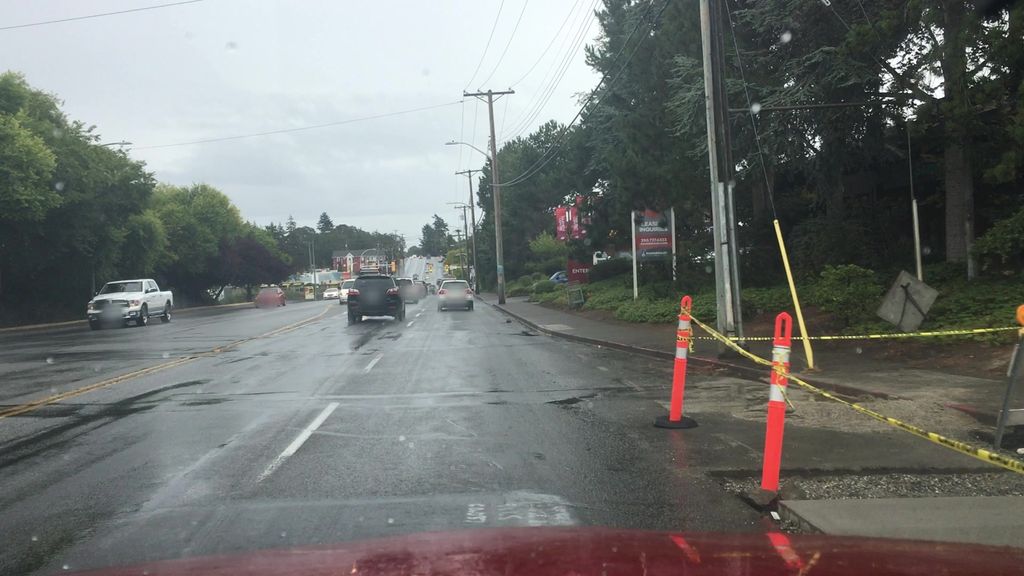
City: victoria